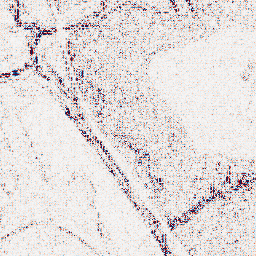
Category: wavelet
Decomposition family: wavelet_reverse_biorthogonal
Decomposition parameters: wavelet: rbio2.4
level: 1
Upsampling method: cubic_mitchell
Upsampling parameters: scale: 8
Upsampling scale: 8